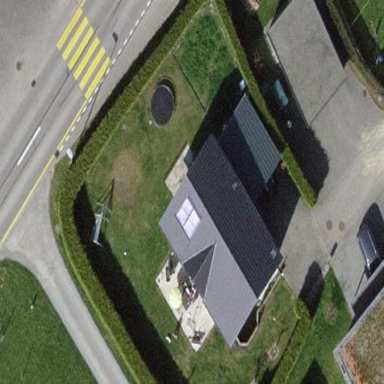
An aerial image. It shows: Simple house.